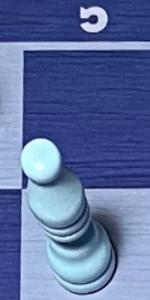
Label: Bishop_White